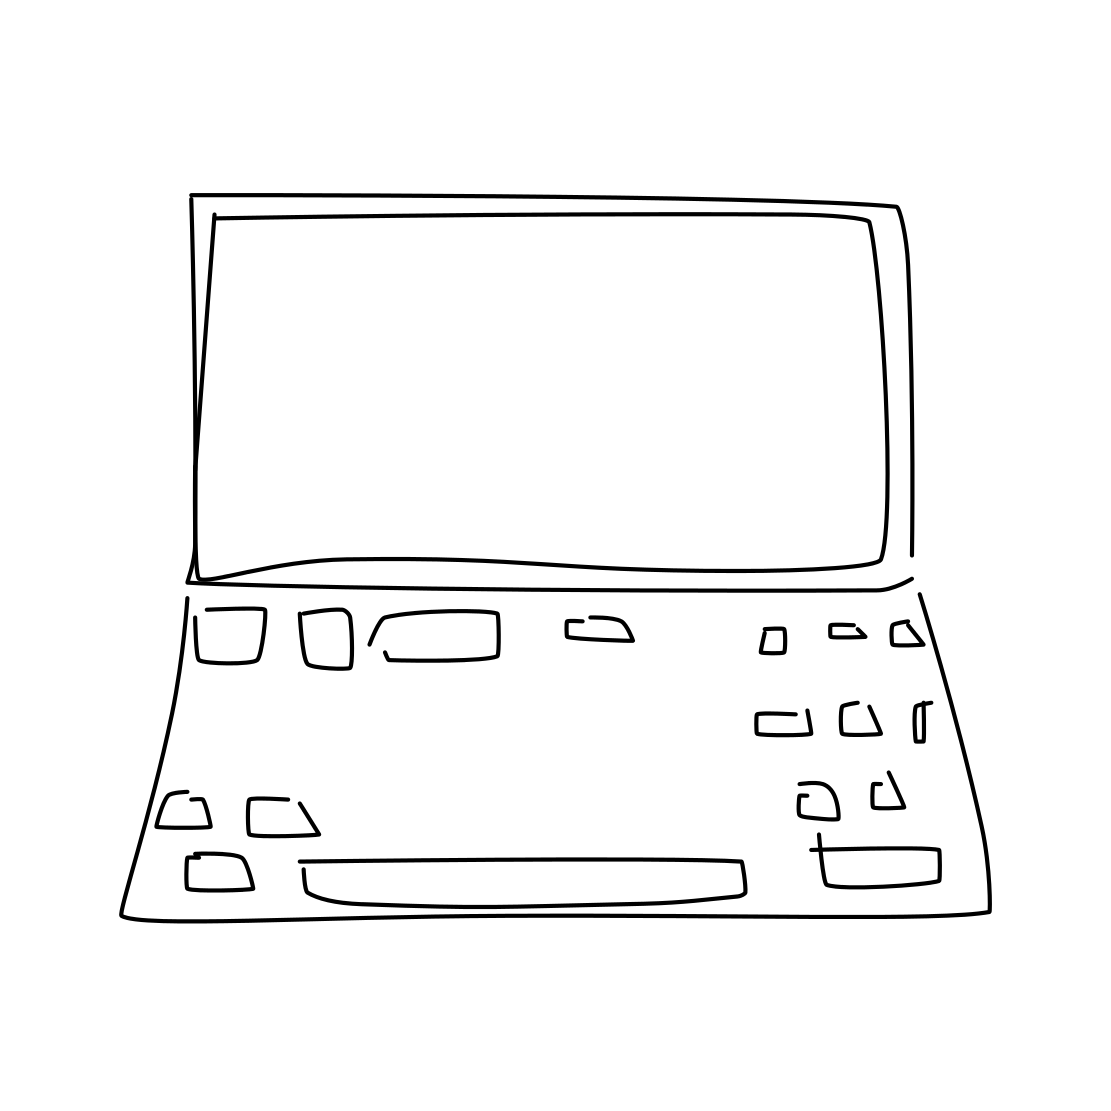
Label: laptop